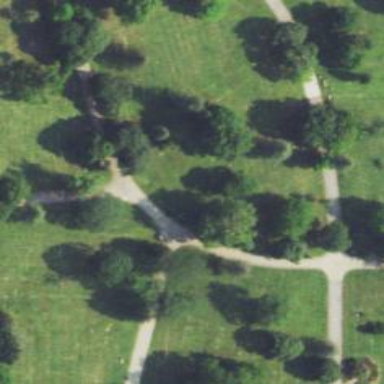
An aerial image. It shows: Cemetery.